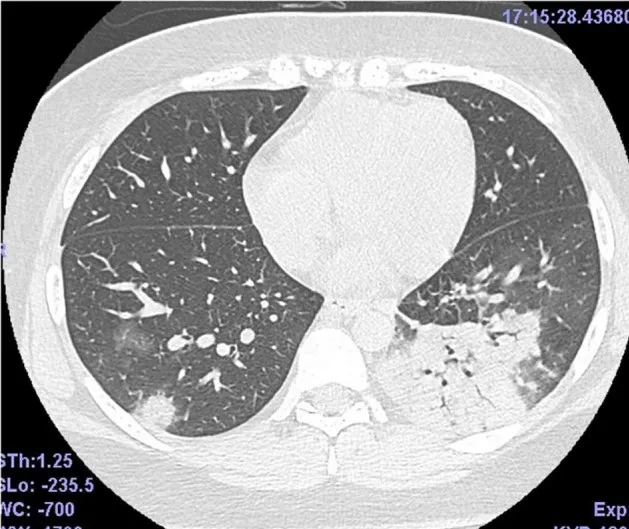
Thoracic CT scan of the mother. Bilateral ground glass opacities and consolidation.
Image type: radiology (ct)